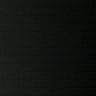
Metastatic tissue present: no